Field crop: maize
Growth stage: 2
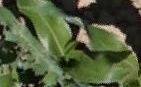
Species: maize